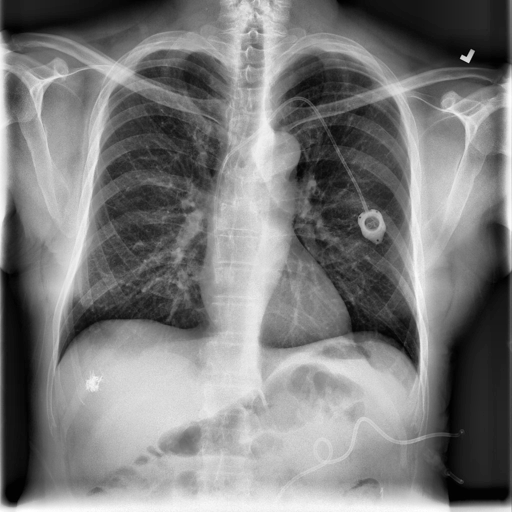
Finding: NORMAL